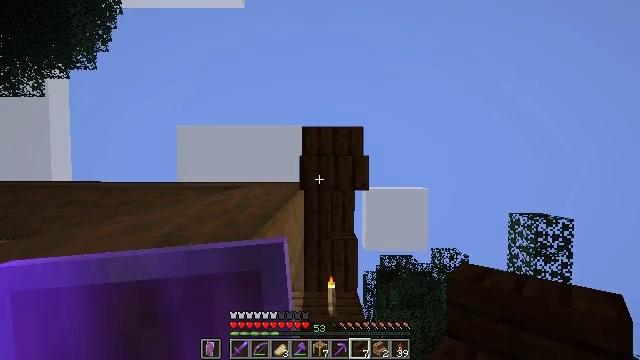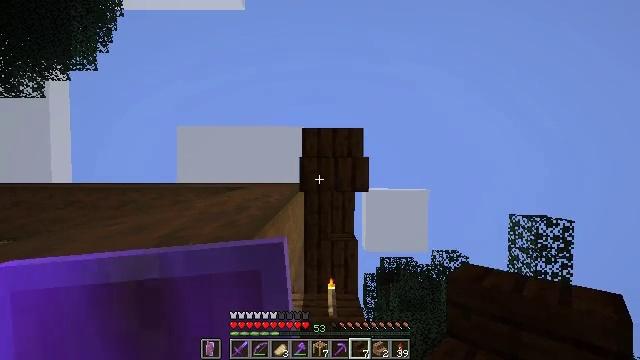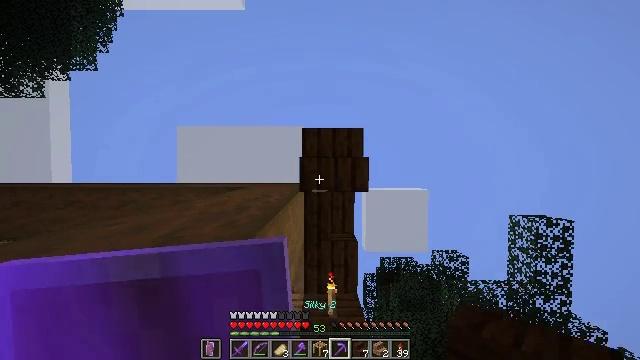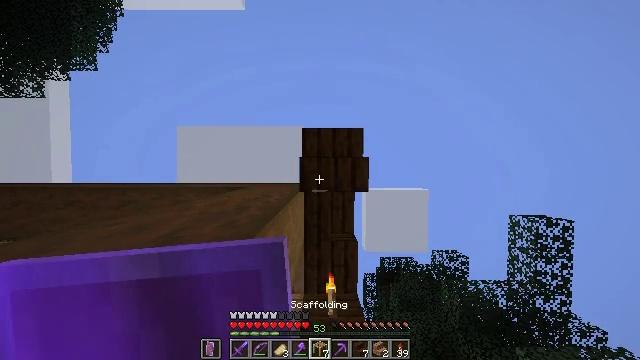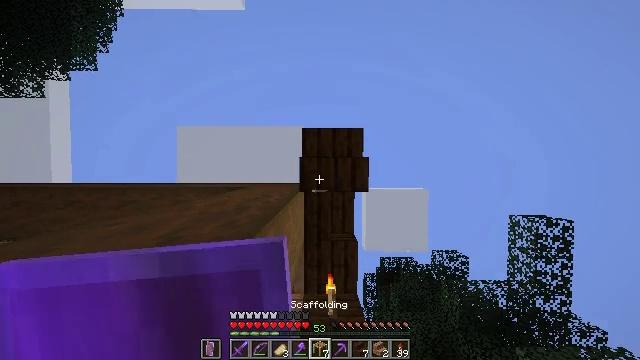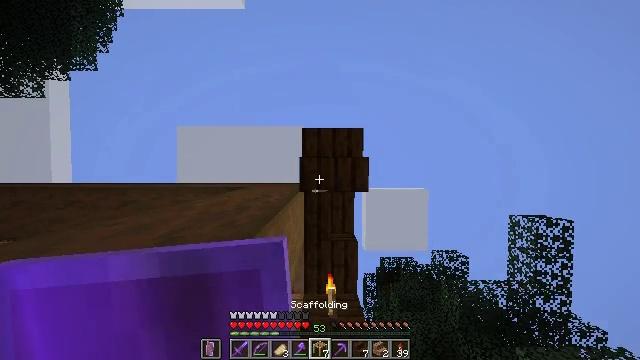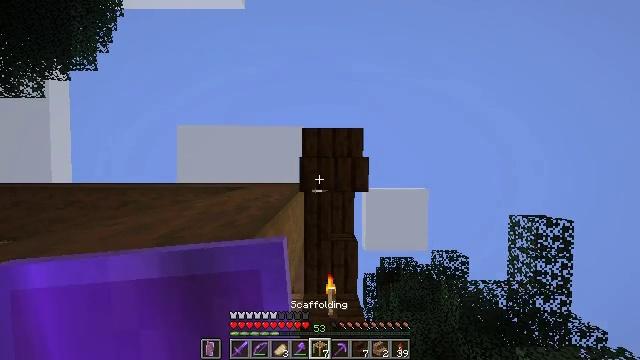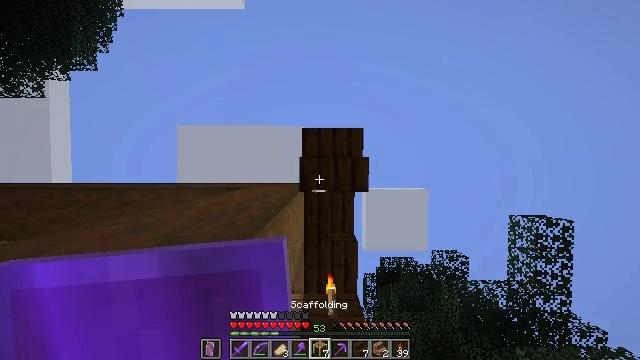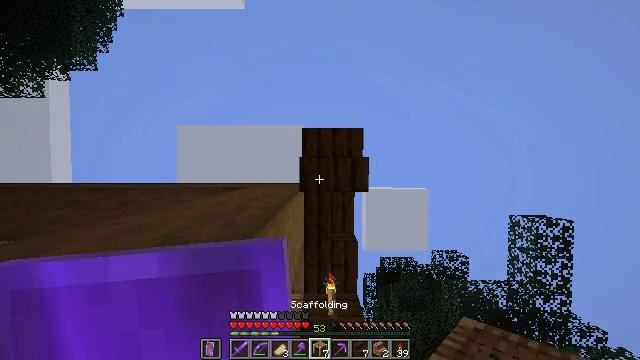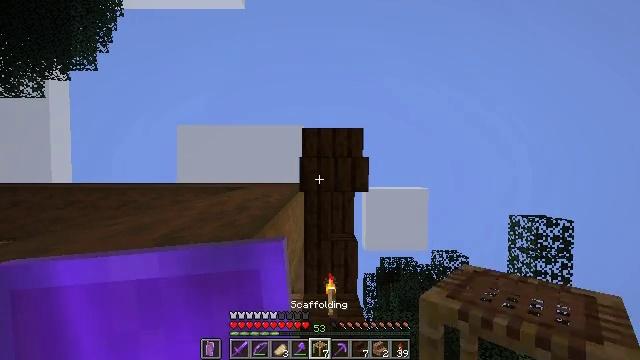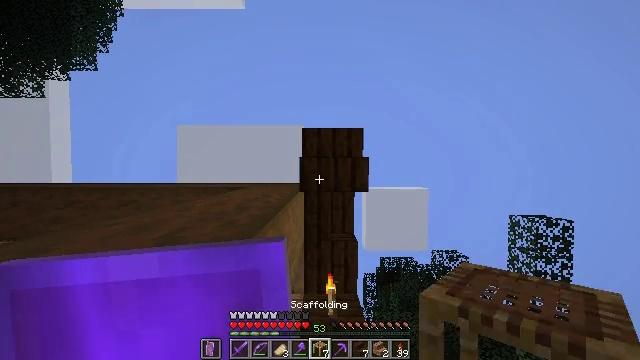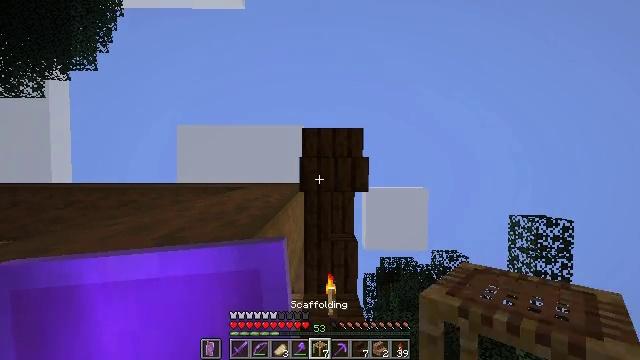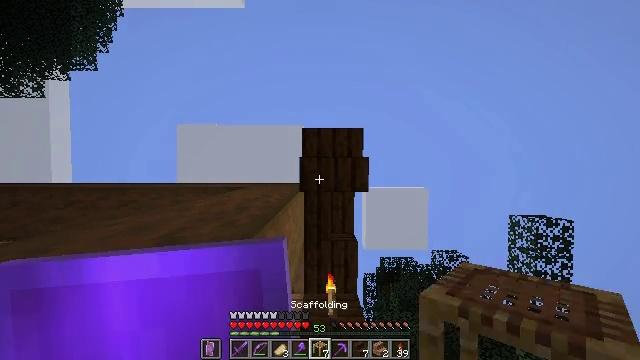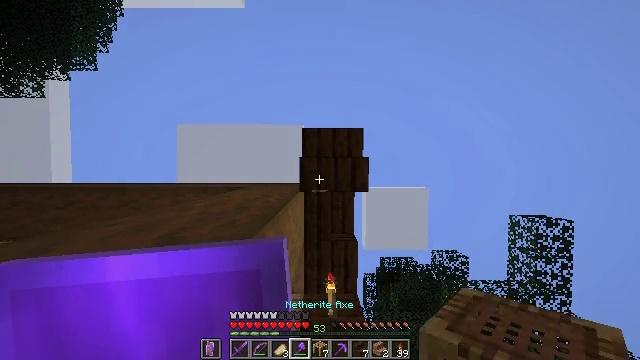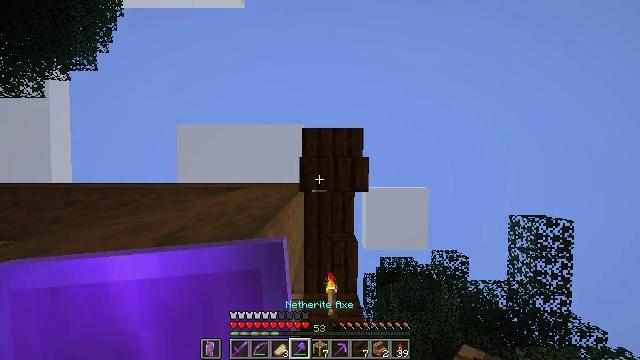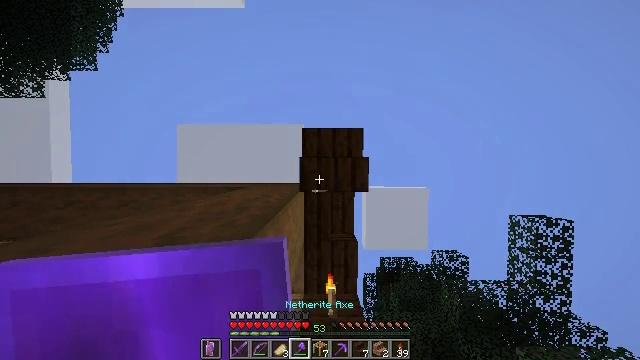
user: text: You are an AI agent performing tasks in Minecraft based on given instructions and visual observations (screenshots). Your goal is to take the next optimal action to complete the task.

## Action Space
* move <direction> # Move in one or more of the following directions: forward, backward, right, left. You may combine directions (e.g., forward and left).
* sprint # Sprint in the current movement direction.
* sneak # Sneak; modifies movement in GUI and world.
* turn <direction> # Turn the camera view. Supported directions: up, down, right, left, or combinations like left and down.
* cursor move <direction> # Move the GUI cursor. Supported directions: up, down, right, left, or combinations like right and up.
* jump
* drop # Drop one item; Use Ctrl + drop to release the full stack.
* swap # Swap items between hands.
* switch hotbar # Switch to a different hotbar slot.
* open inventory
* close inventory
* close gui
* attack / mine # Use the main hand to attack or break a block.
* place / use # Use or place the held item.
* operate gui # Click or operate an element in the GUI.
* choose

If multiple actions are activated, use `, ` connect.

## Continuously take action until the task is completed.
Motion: motion action
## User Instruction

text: Break the dark oak stairs to collect them.
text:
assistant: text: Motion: sneak
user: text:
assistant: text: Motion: sneak
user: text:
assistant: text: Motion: sneak
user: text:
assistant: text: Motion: sneak
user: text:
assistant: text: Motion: sneak
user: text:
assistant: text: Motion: sneak
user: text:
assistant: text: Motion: sneak
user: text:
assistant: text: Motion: sneak
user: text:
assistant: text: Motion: sneak
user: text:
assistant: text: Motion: sneak
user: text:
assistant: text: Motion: sneak
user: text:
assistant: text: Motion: sneak
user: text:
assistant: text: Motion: sneak
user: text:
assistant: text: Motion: sneak
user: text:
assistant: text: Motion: sneak
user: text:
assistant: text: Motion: sneak
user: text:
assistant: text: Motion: sneak
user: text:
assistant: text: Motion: sneak
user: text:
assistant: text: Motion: sneak
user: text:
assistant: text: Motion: sneak, turn right and up
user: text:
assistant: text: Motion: sneak, turn right
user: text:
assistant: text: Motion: sneak
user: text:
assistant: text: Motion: sneak, attack / mine
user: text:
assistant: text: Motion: sneak, attack / mine
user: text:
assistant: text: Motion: sneak, attack / mine
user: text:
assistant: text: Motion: sneak, attack / mine
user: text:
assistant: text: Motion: sneak, attack / mine
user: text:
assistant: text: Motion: sneak, attack / mine
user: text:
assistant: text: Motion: sneak, attack / mine